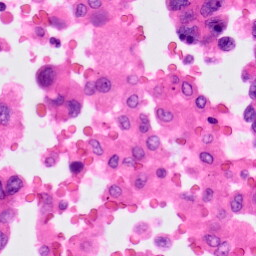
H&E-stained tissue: Lung